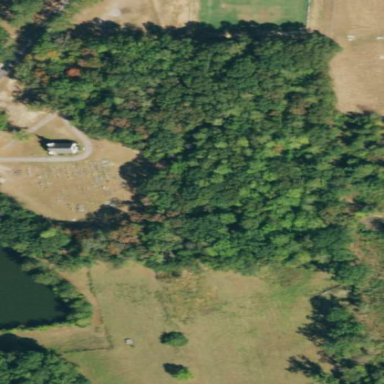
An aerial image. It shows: Cemetery with graves.